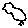
Label: bird